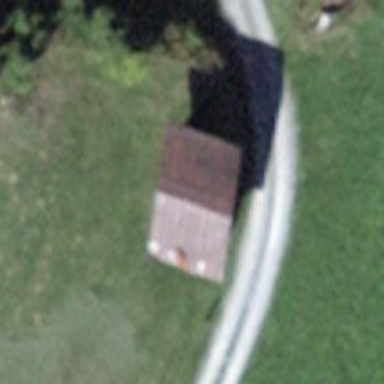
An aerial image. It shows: Barn.